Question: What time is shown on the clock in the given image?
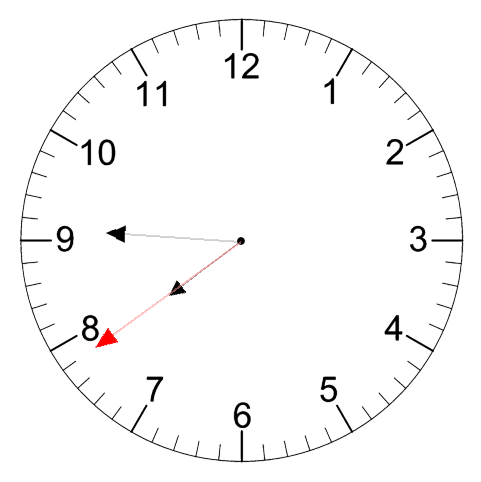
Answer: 07:45:39